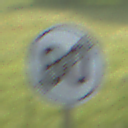
Verkehrszeichen: EndeGeschwindigkeit80
Umgebung: Outdoor, Special
Tageszeit: SunriseSunset
Wetter: Clear
Licht: Natural
Jahreszeit: NotSpecified
Kontrast: MediumContrast